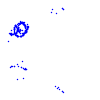
Particle: proton